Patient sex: F
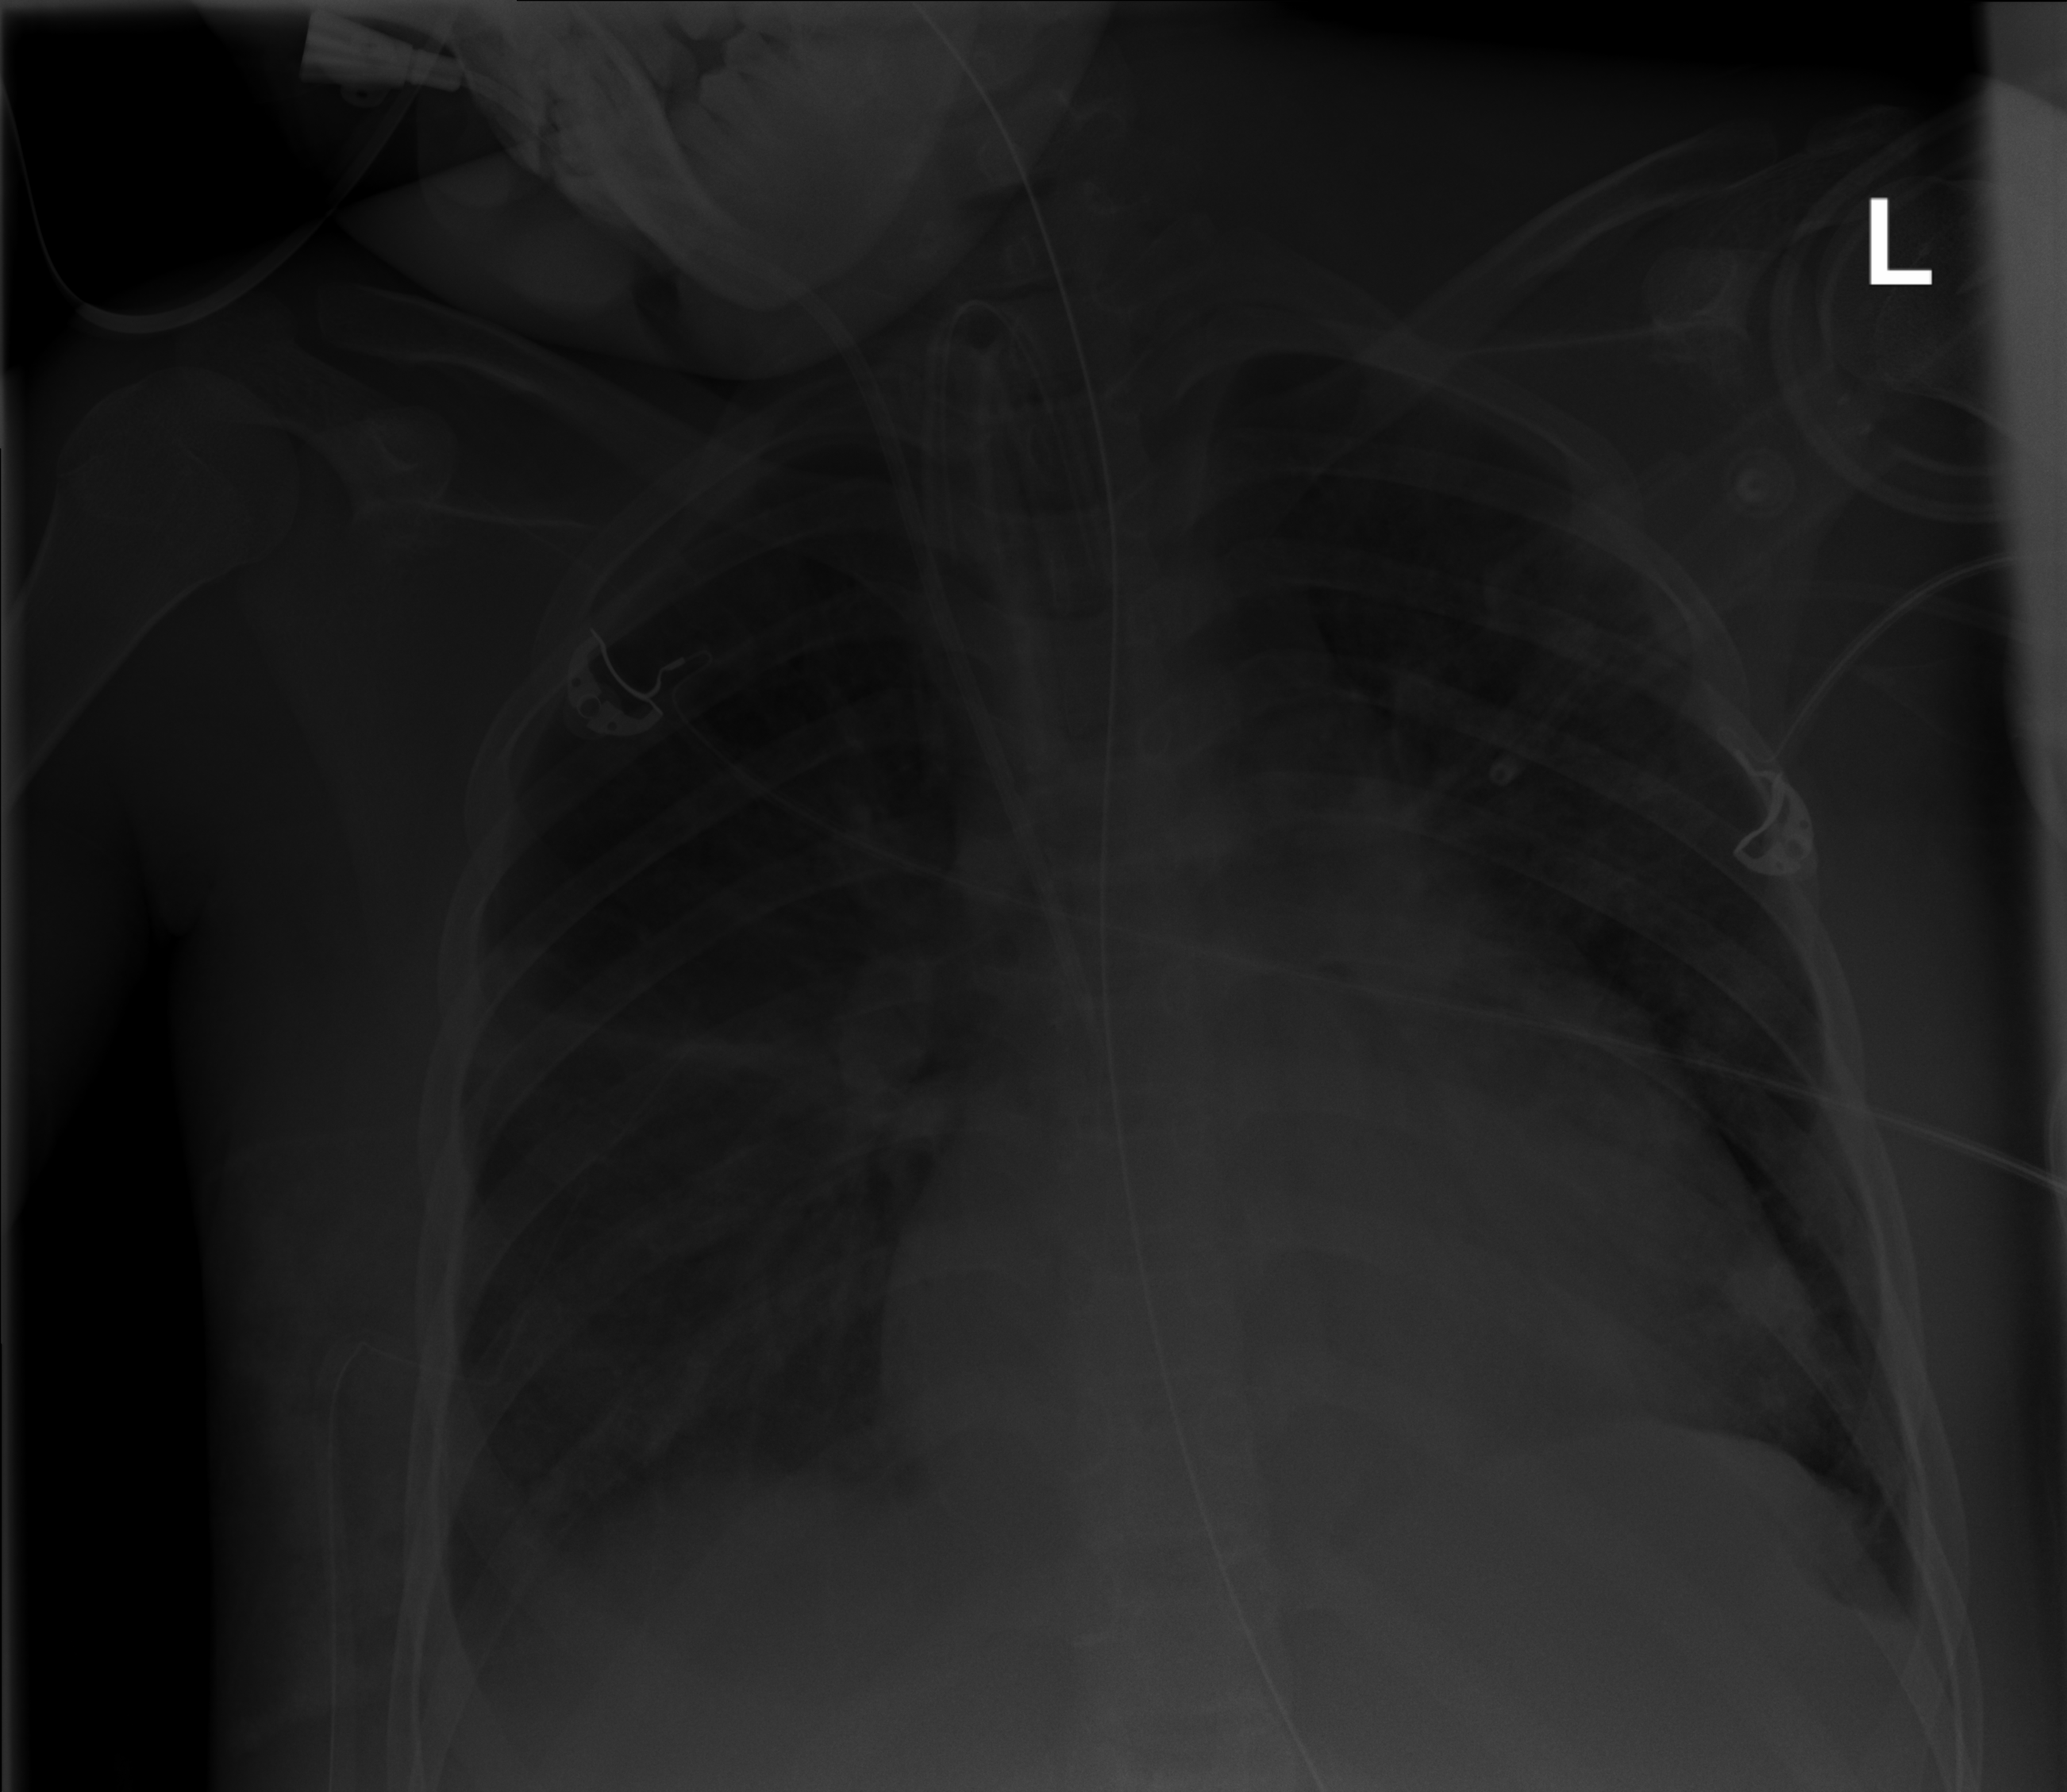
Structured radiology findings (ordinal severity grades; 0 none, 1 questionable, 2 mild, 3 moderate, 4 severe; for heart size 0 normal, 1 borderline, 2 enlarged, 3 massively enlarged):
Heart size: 2
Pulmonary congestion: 0
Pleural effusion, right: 2
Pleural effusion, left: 0
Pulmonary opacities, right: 2
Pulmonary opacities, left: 0
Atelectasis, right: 2
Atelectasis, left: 0